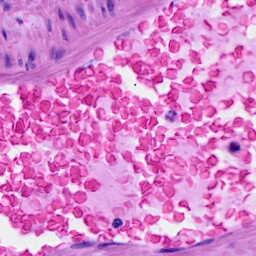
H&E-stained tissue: Ovarian